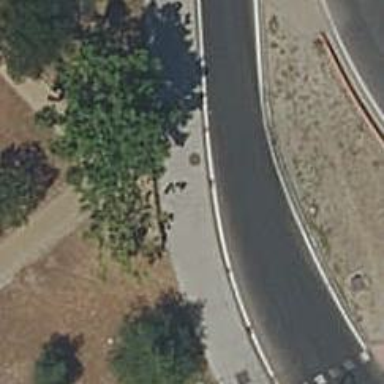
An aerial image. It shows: Asphalt road with primary link designation and sidewalk on the left side.